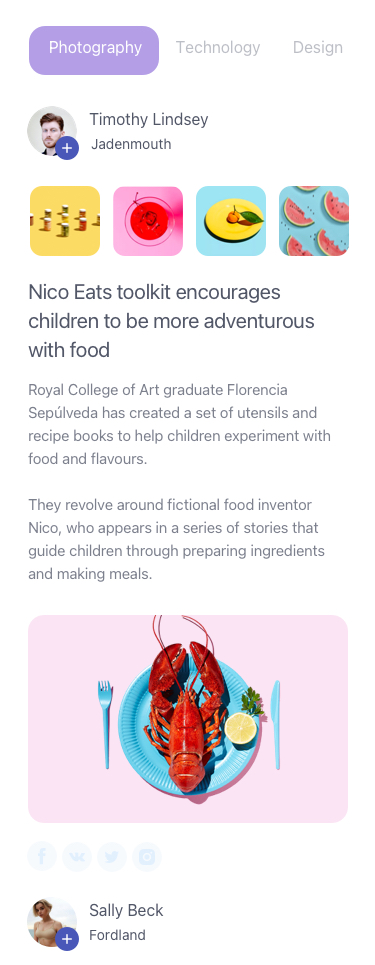
Text in this UI design:
Photography
Technology
Design
Nico Eats toolkit encourages children to be more adventurous with food
Timothy Lindsey
Jadenmouth
Royal College of Art graduate Florencia Sepúlveda has created a set of utensils and recipe books to help children experiment with food and flavours.

They revolve around fictional food inventor Nico, who appears in a series of stories that guide children through preparing ingredients and making meals.
Sally Beck
Fordland